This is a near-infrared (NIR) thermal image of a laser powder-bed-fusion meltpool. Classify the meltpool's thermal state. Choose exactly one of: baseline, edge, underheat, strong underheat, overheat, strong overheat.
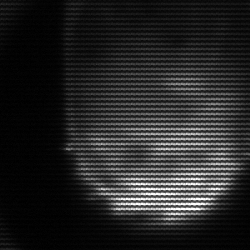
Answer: edge